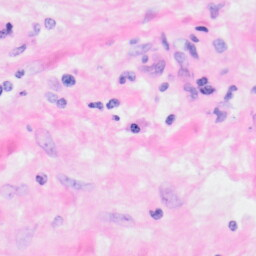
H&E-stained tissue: Kidney